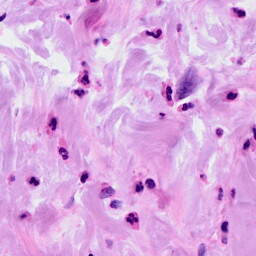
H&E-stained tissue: Breast